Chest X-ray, PA view. Patient: 22 years old, sex M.
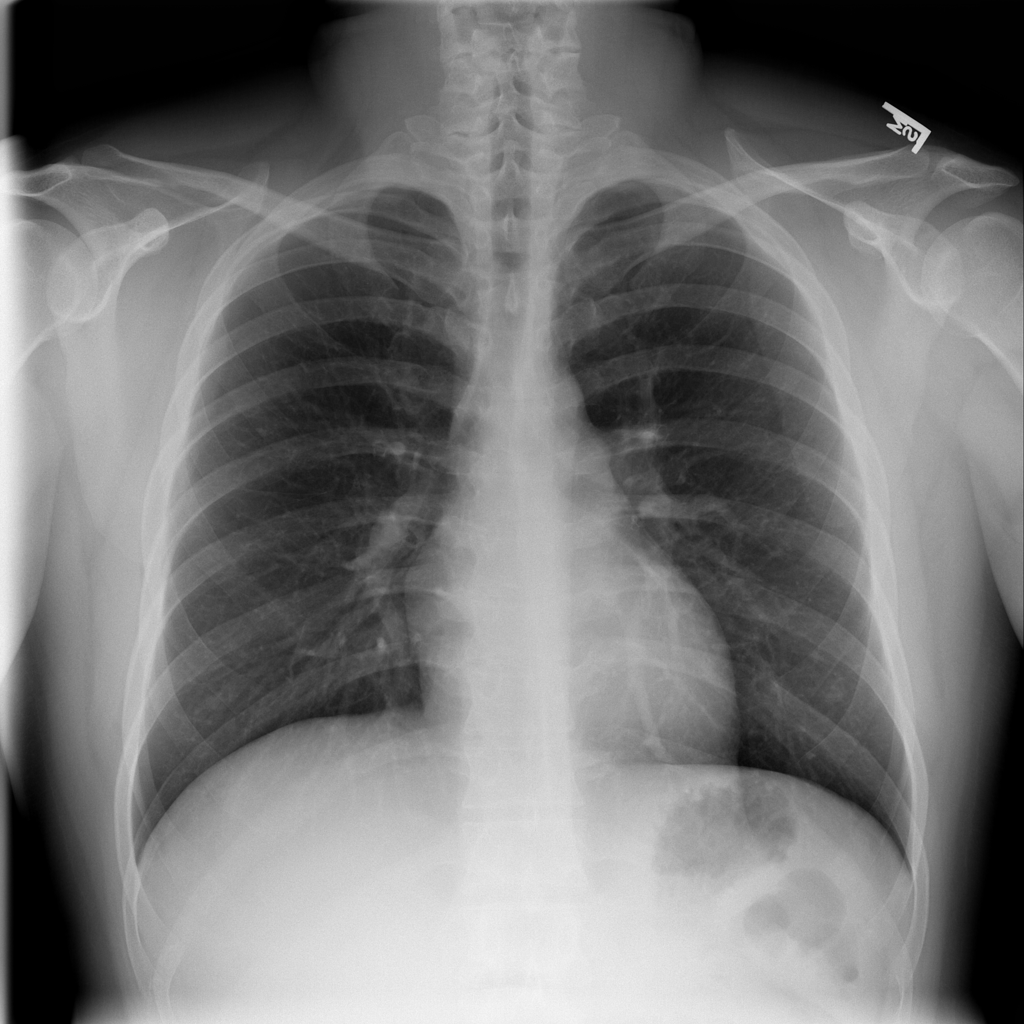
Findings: No Finding